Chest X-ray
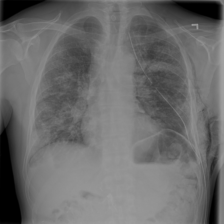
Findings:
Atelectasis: negative
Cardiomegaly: negative
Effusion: negative
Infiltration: positive
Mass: negative
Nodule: negative
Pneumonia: negative
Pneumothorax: positive
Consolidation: negative
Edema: negative
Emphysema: negative
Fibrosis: negative
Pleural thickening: negative
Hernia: negative